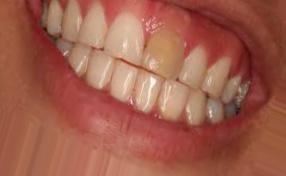
Condition: Tooth Discoloration